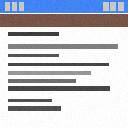
Screen state: on